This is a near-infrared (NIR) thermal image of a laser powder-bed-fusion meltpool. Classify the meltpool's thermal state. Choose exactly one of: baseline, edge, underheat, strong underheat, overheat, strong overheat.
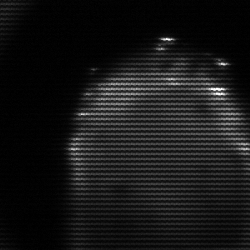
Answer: edge